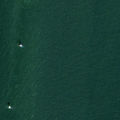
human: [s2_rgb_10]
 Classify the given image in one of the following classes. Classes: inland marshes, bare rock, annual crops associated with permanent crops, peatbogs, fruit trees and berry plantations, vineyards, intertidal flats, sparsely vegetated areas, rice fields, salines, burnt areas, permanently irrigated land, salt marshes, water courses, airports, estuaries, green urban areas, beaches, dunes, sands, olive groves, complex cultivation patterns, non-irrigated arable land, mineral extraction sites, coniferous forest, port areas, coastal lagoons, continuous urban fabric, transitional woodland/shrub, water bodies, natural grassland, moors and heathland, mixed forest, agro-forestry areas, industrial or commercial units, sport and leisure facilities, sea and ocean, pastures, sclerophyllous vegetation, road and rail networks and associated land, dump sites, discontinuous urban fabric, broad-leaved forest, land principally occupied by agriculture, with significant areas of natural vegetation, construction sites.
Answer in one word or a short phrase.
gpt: sea and ocean